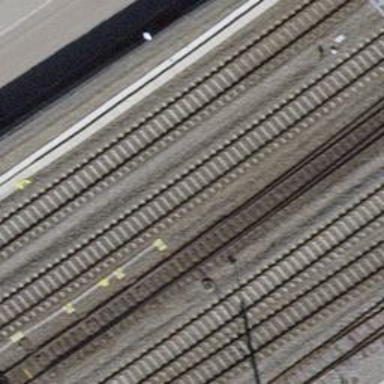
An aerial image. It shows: Single-track electrified railway siding with contact line for service.